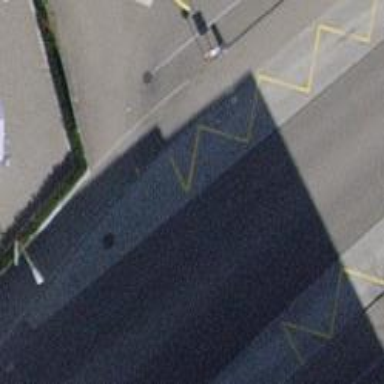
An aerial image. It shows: Bus stop equipped with public transport stop position.